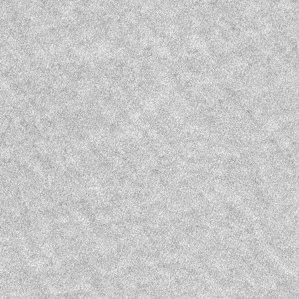
Label: frost